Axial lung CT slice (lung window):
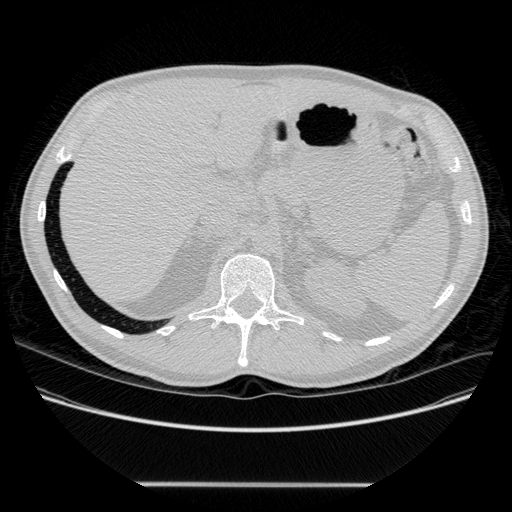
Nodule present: no